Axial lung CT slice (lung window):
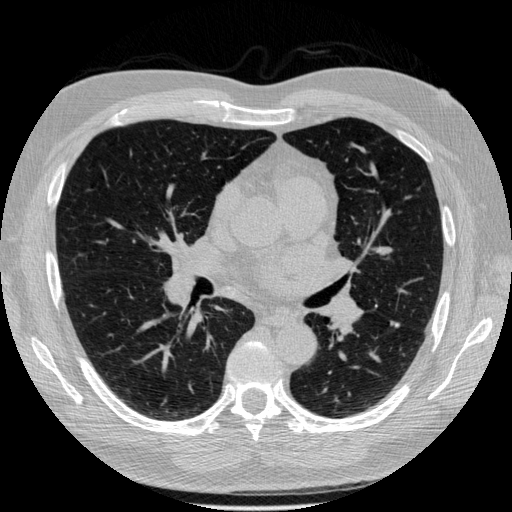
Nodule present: yes
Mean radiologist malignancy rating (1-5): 1.25